The image is the raw time-domain waveform of a rolling-element bearing's vibration signal. Classify the bearing condition as one of: normal, inner_race, outer_race, ball.
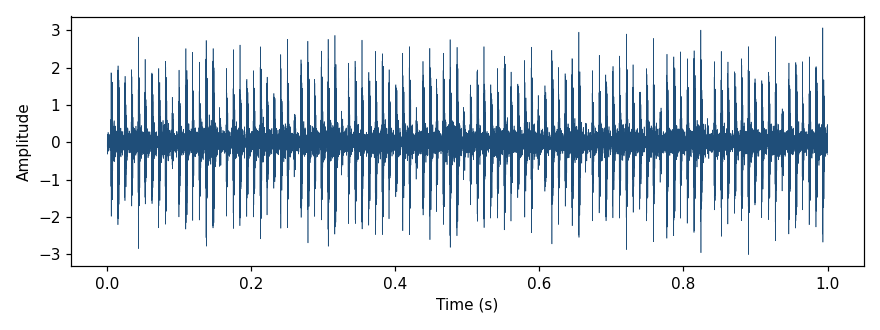
Answer: outer_race